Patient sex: F
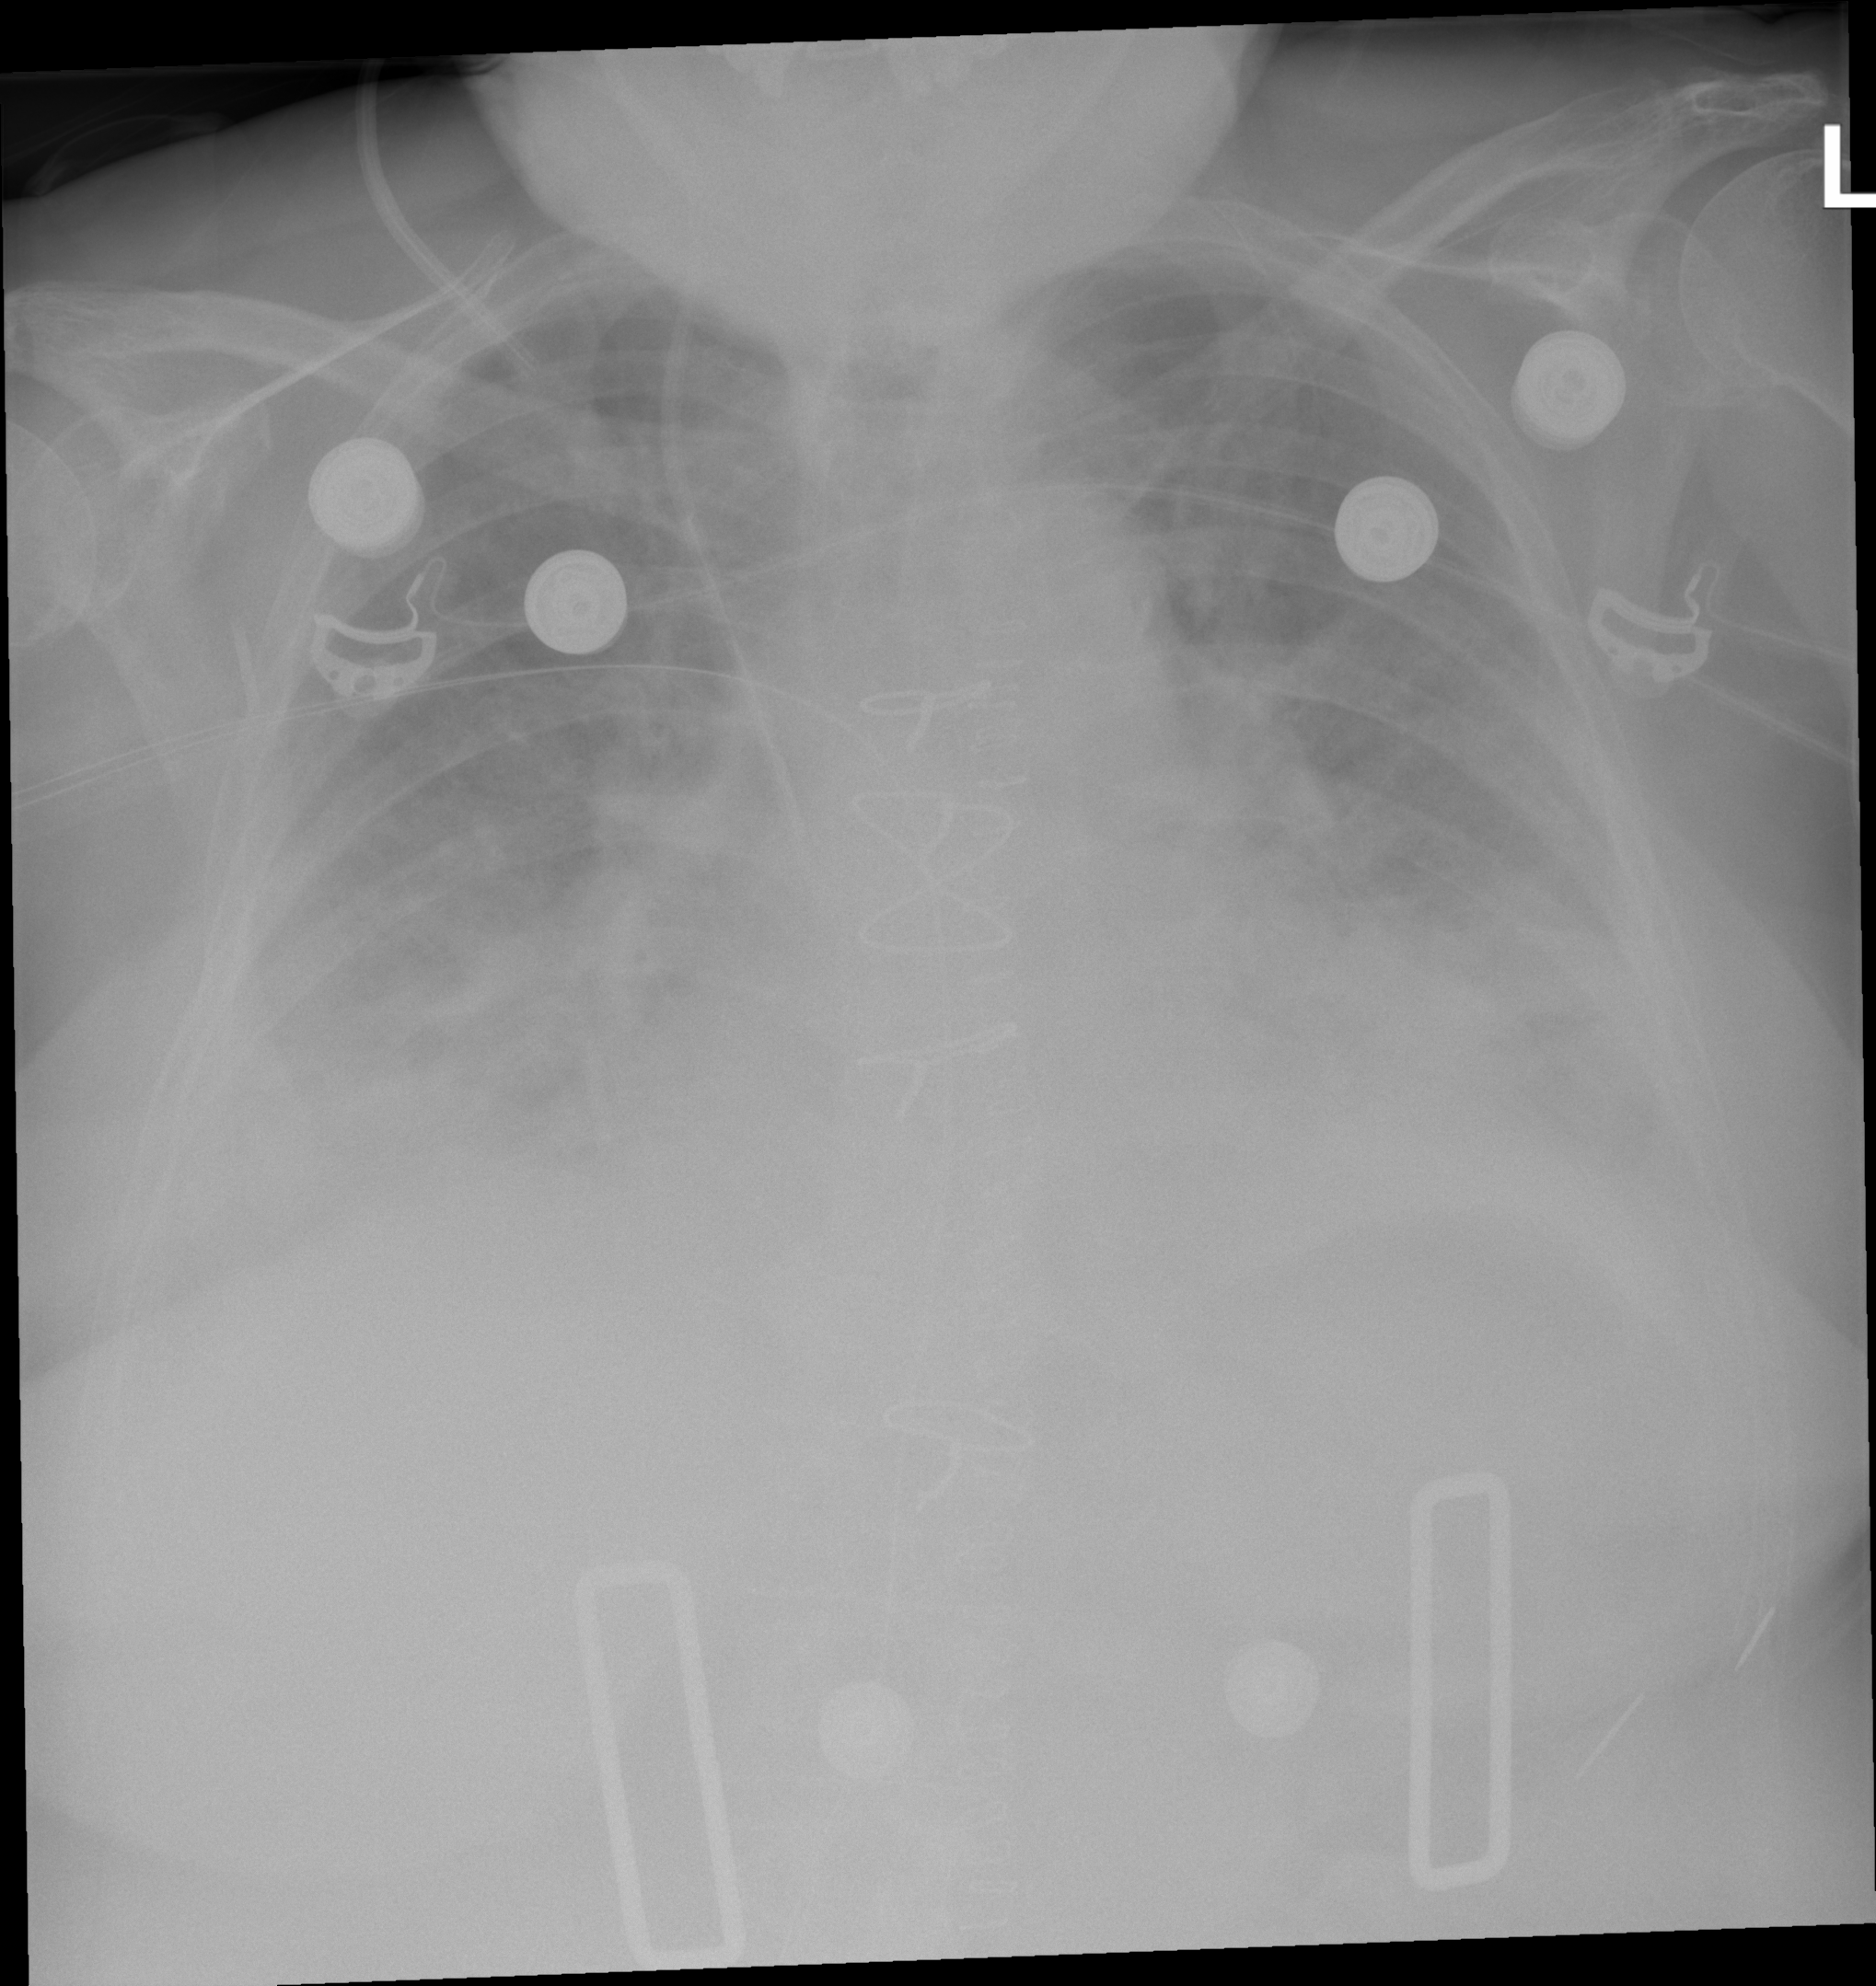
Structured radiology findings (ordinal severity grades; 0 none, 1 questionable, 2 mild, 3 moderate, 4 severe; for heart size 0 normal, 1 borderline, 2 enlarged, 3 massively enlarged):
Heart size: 2
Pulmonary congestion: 2
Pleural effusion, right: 2
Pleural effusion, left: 2
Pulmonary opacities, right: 0
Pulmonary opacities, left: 0
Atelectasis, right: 2
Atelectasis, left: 2